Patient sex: M
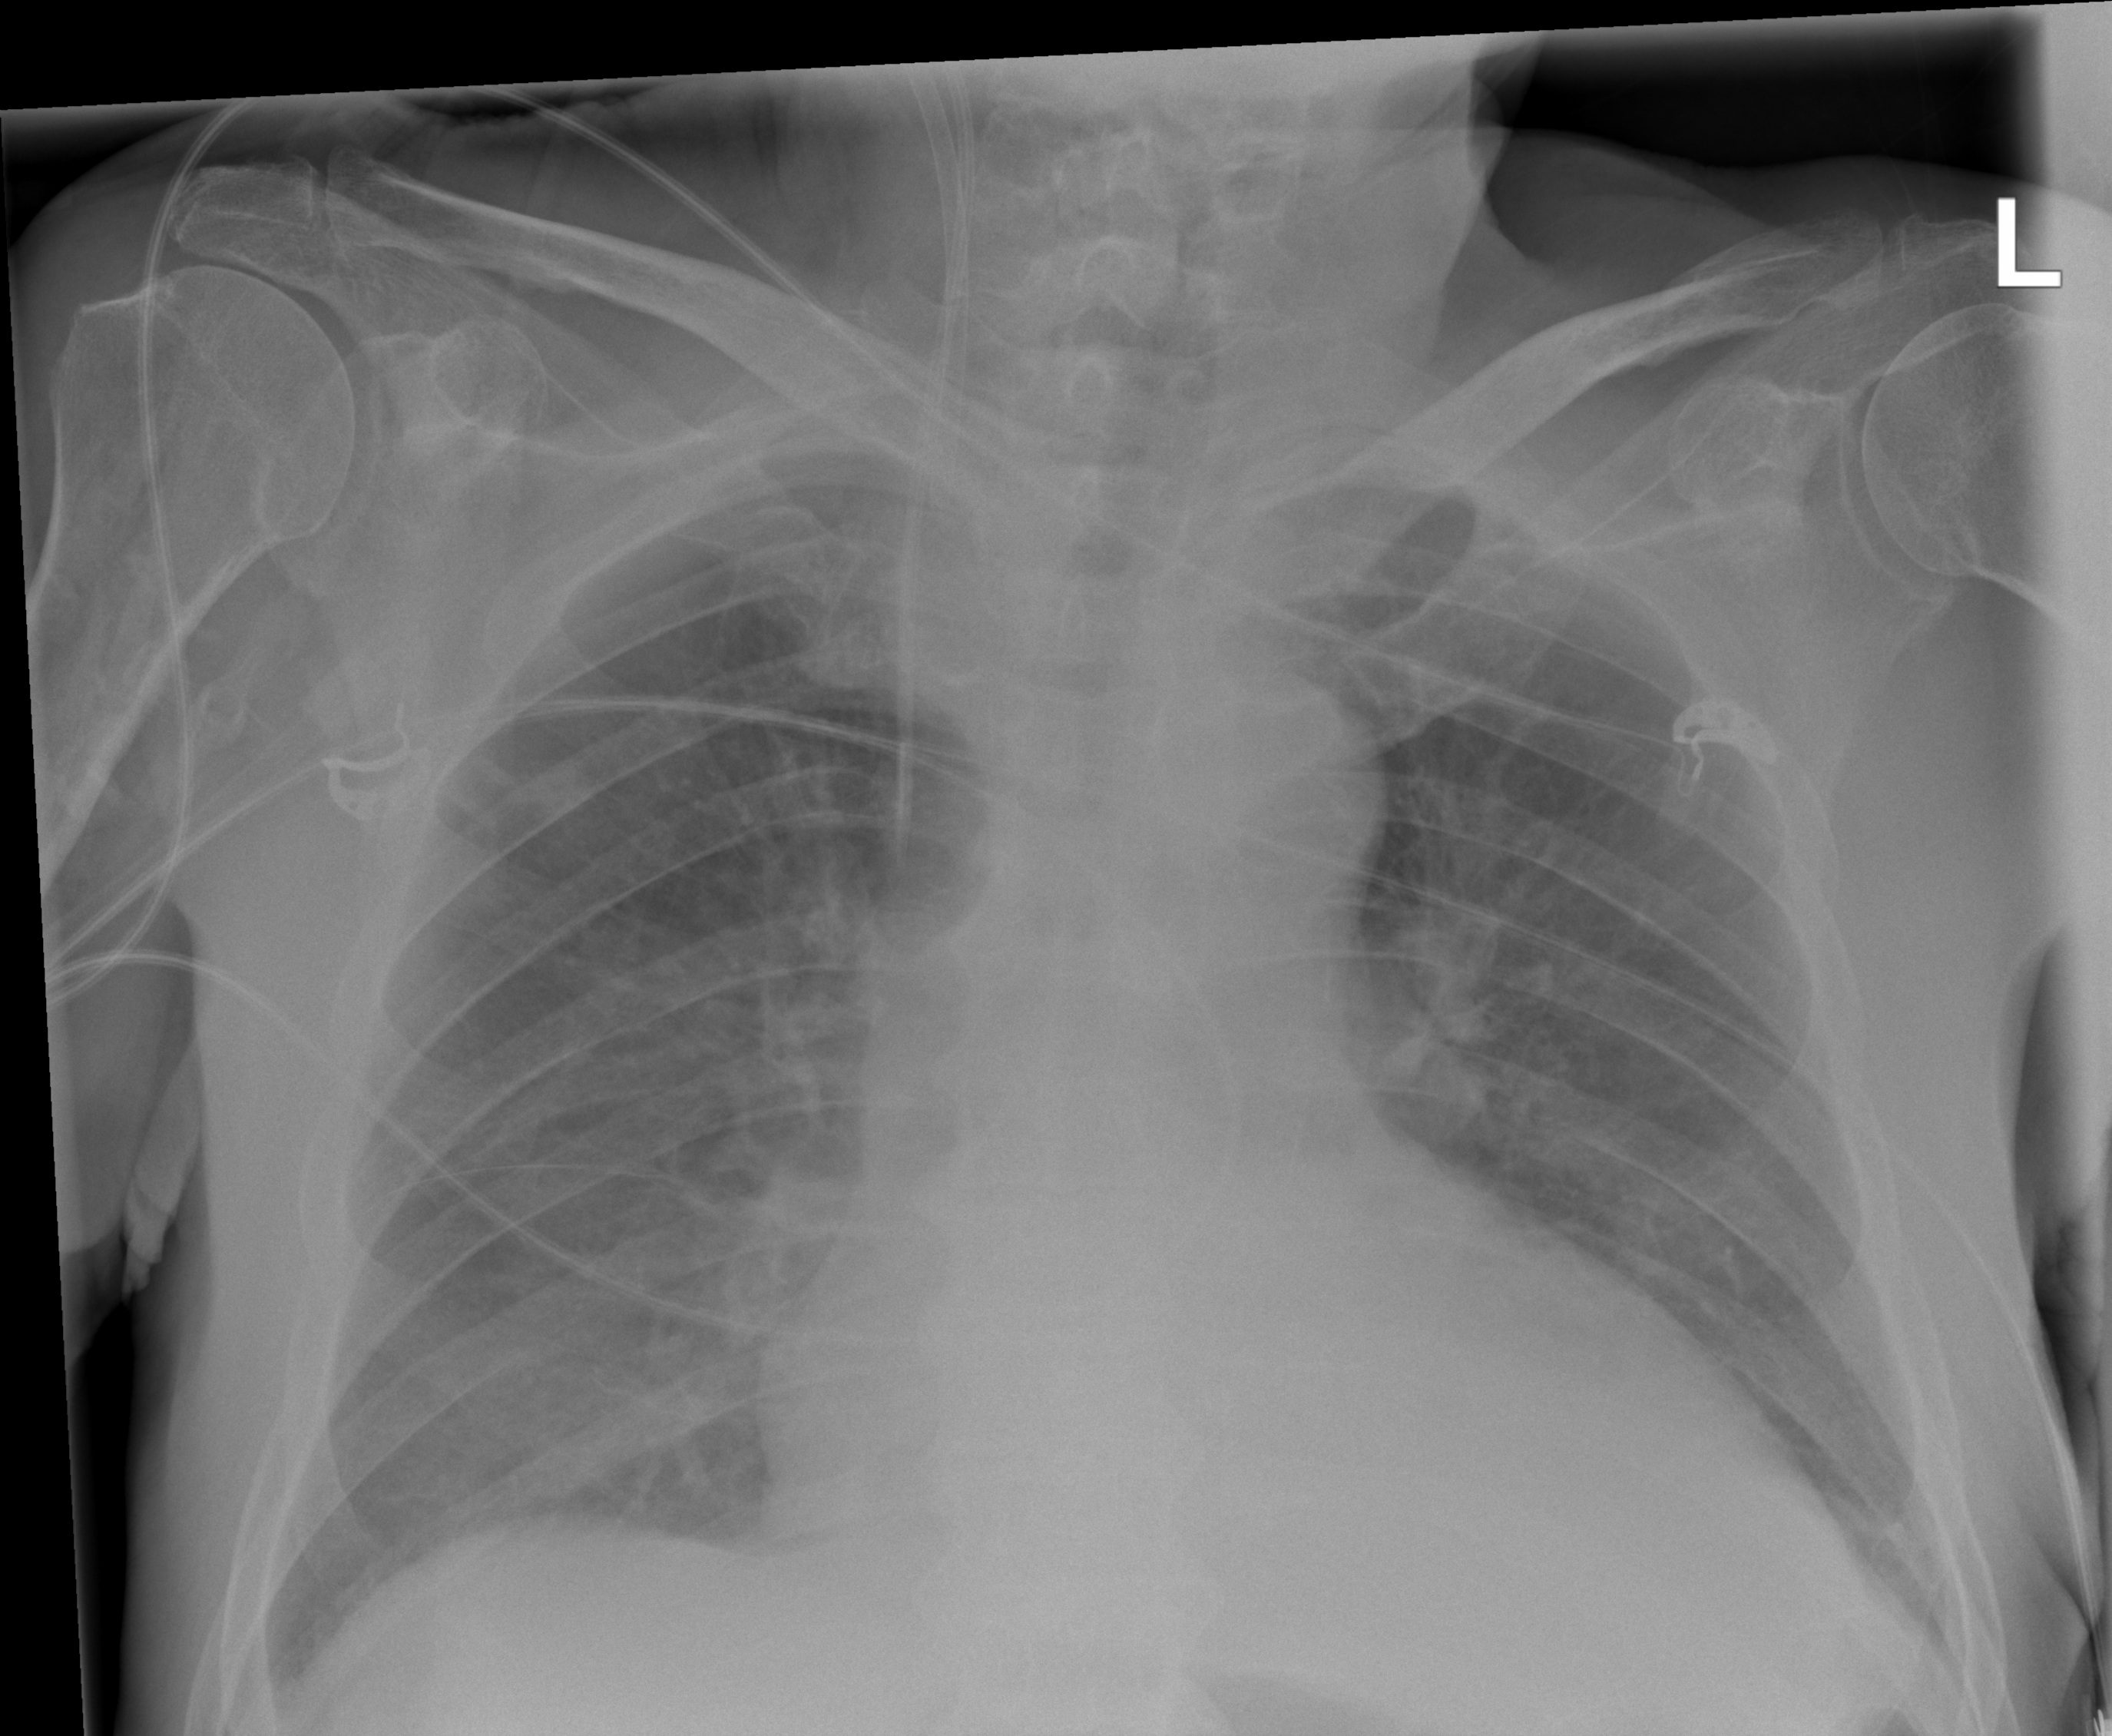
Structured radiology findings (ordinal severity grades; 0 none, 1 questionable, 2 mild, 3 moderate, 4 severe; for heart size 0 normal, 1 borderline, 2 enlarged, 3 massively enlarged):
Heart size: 2
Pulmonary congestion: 2
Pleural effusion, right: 2
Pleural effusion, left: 2
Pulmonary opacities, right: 1
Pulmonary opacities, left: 1
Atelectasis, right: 2
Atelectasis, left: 2